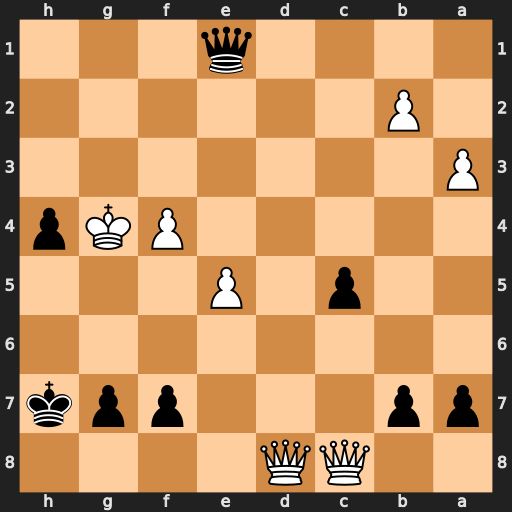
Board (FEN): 2QQ4/pp3ppk/8/2p1P3/5PKp/P7/1P6/4q3
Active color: b
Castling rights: -
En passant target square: -
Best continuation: Qg3+ Kh5 g6#